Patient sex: M
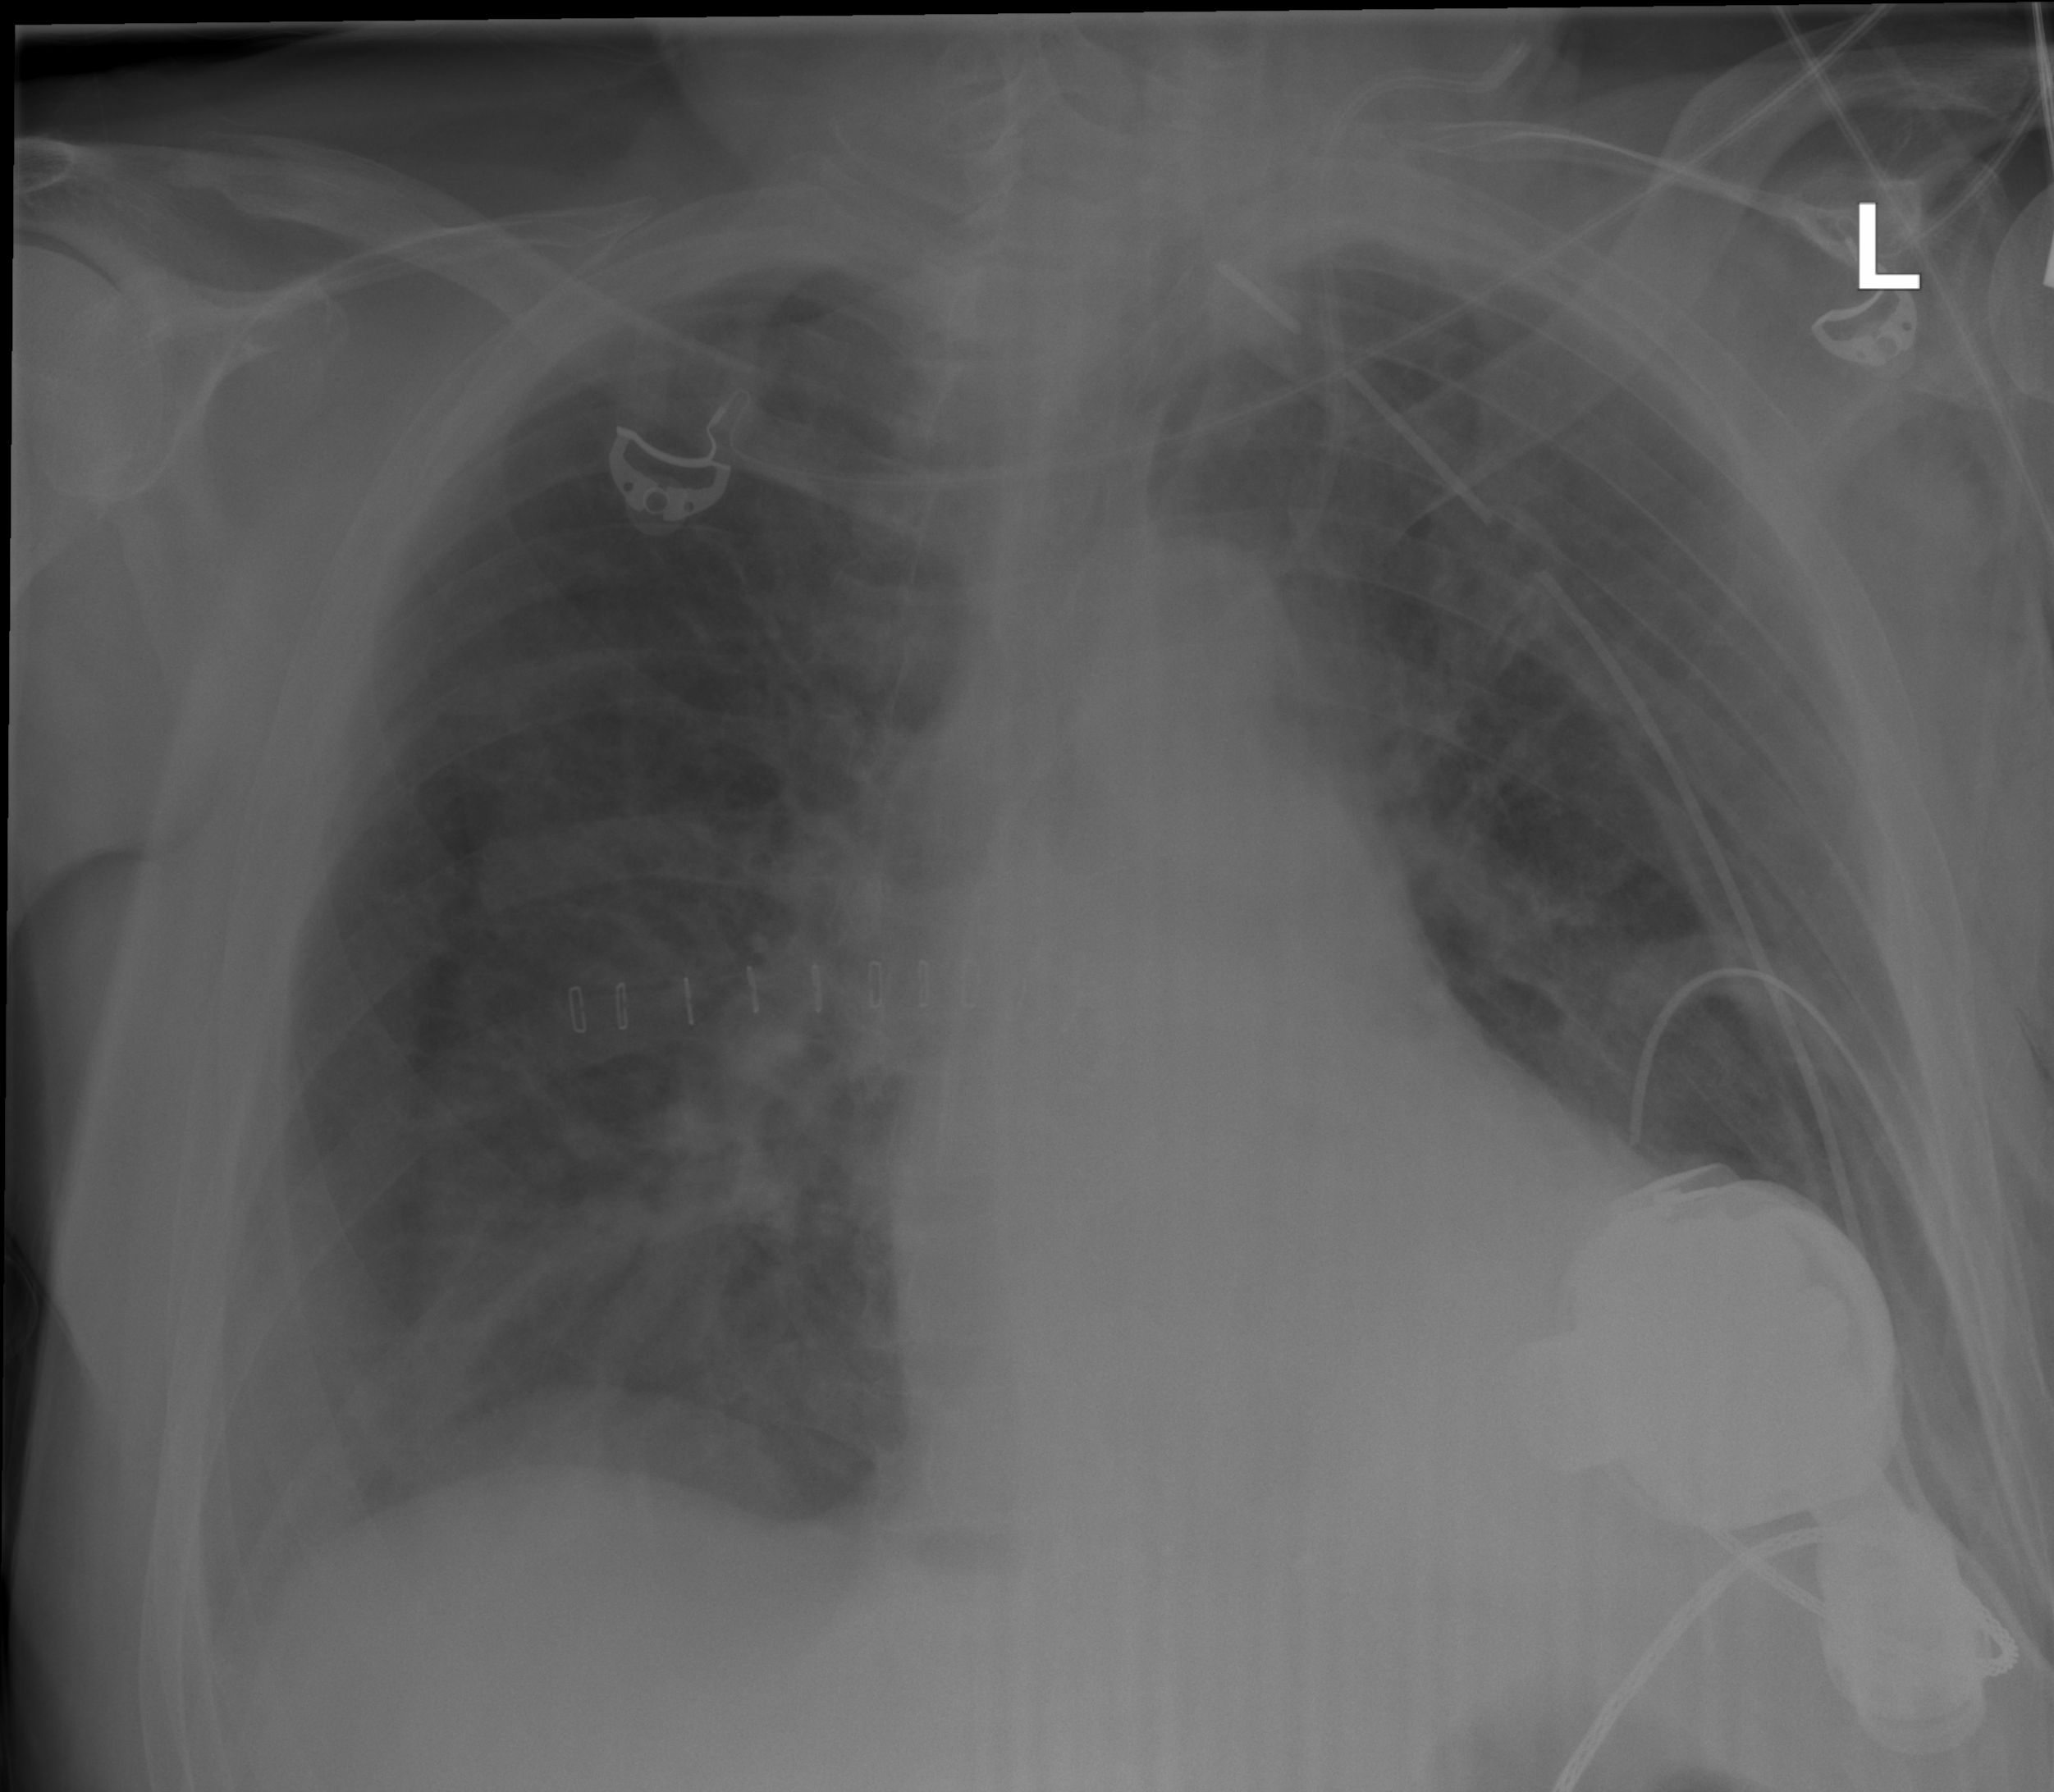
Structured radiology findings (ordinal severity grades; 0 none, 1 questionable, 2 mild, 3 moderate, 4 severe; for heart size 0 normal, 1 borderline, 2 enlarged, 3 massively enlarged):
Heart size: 2
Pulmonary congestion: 0
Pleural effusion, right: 0
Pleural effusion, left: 0
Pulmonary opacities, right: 2
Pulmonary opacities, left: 2
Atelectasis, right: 0
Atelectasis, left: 0